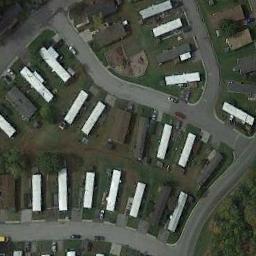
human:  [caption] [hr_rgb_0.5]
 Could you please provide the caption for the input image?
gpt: A wood is next to the mobile home park .

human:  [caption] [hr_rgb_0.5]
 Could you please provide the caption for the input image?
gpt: There are many buildings of different shapes and sizes in the mobile home parks .

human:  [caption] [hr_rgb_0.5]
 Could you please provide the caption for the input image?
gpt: The mobile home park is on the grass next to the road .

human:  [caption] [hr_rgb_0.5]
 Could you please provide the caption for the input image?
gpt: The mobile home park has some neatly arranged mobile homes of different colors and some roads go through the mobile home park .

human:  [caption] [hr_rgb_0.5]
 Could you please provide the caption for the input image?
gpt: There are some white buildings and black buildings on the mobile home park .